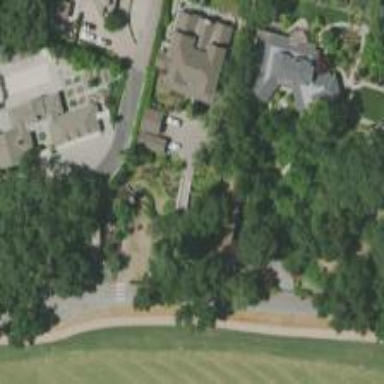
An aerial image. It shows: Driveway that functions as bridge.